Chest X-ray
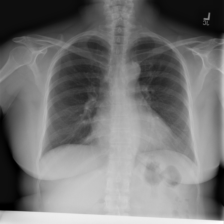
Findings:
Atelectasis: negative
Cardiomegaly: negative
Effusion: negative
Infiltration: positive
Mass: negative
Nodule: negative
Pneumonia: negative
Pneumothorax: negative
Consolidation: negative
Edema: negative
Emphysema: negative
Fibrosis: negative
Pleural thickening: negative
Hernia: negative